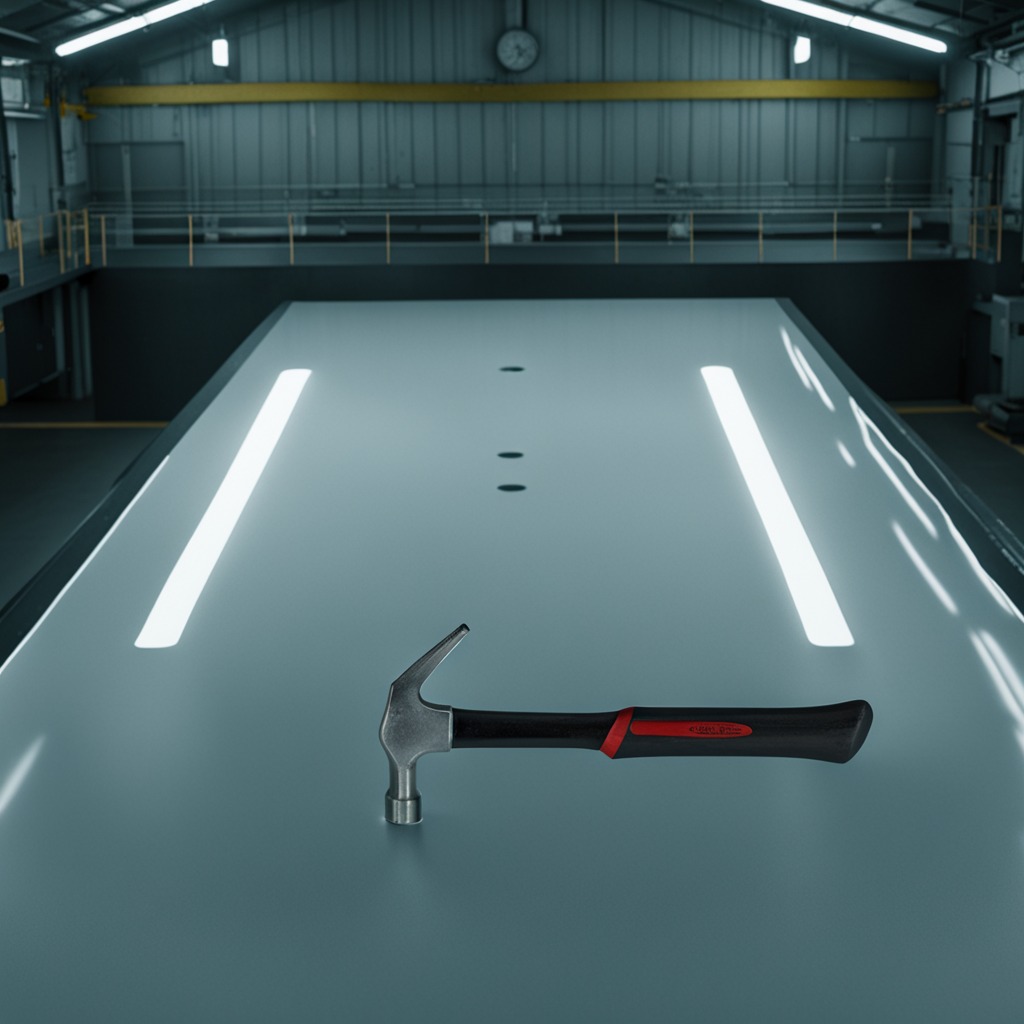
A hammer lies on the table in the ship maintenance bay industrial lighting.